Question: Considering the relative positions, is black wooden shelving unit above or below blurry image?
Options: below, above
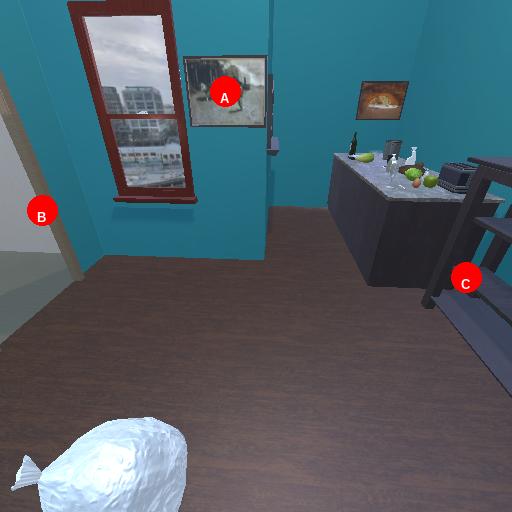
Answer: below